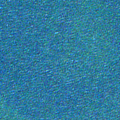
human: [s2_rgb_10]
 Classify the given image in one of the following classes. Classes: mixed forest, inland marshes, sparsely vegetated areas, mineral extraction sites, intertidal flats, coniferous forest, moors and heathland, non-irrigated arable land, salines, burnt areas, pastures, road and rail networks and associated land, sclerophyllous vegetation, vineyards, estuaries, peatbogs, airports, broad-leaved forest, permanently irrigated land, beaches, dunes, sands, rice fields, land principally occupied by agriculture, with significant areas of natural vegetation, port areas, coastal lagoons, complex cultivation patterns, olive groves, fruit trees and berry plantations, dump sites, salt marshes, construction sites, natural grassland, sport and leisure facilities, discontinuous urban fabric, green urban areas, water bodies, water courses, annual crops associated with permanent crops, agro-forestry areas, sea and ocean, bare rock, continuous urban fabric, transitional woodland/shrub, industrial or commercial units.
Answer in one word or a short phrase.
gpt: sea and ocean